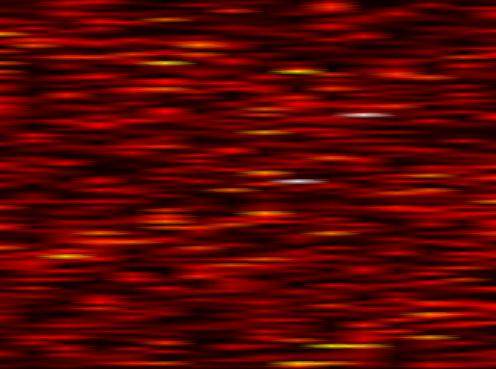
Label: FBMC